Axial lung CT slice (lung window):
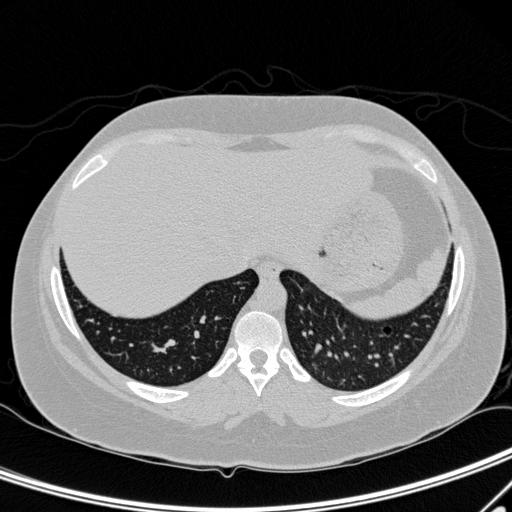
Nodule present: no